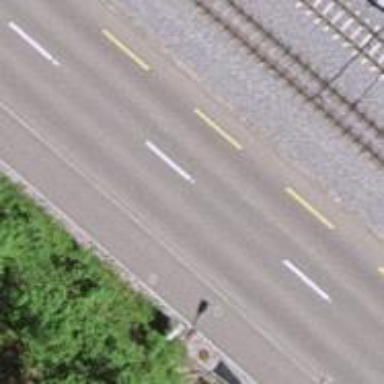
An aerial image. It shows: Secondary road with cycle lane on the left.